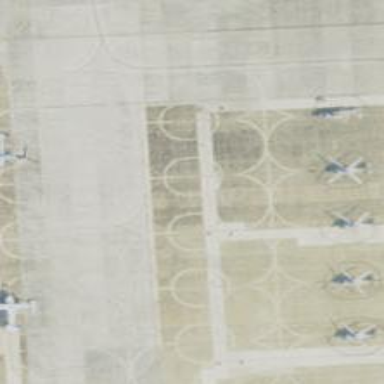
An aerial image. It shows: Image of taxiway at airport.